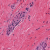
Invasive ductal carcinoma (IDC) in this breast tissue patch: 0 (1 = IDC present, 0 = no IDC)